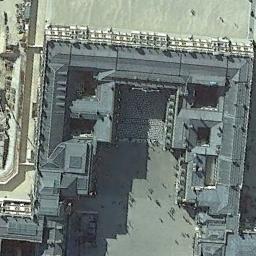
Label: palace